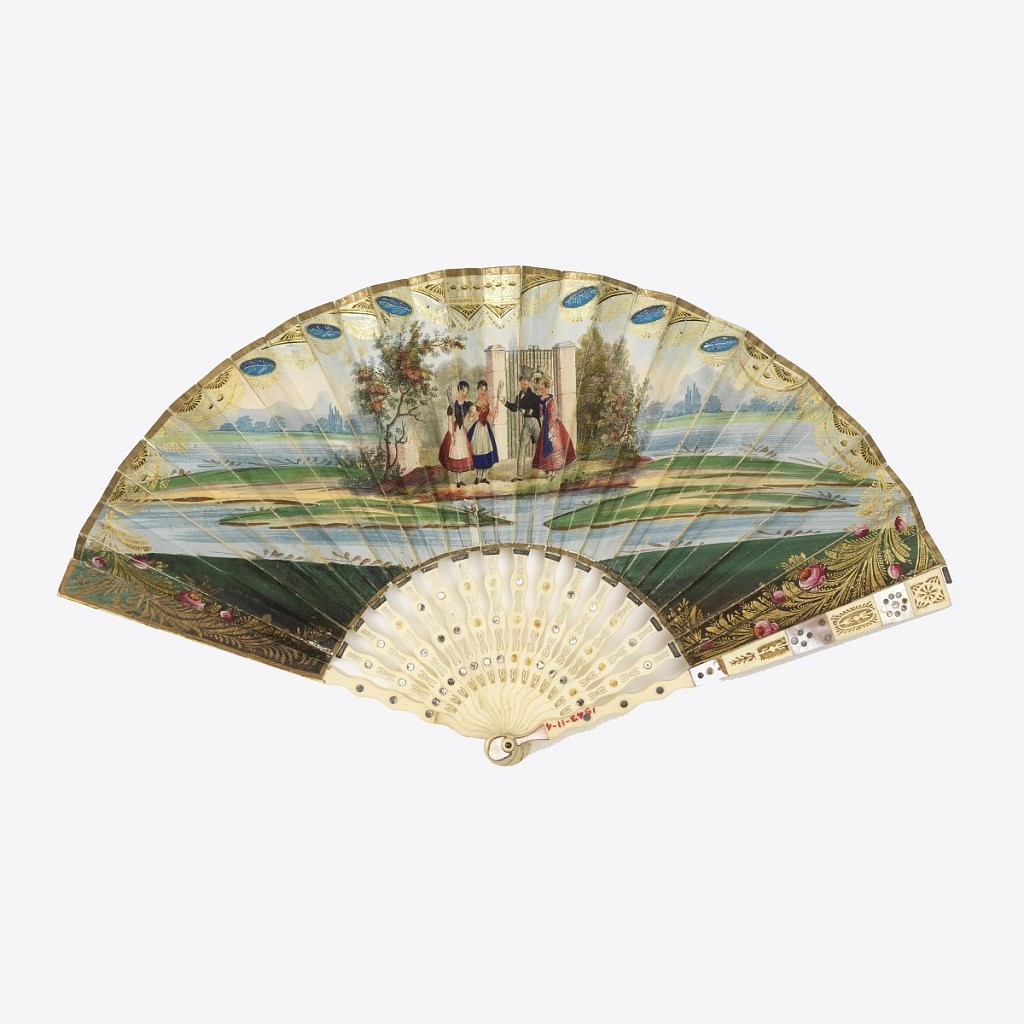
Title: Pleated fan
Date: ca. 1830
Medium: Gilded paper leaf with hand-colored lithograph, pierced ivory sticks with spangles and mother-of-pearl plaques
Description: Pleated fan. Gilded paper leaf with hand-colored lithograph. Obverse: a finely dressed man and woman meeting two rustic women on an island. Reverse: Two men and two women around a statue. Pierced ivory sticks with spangles and mother-of-pearl plaques.